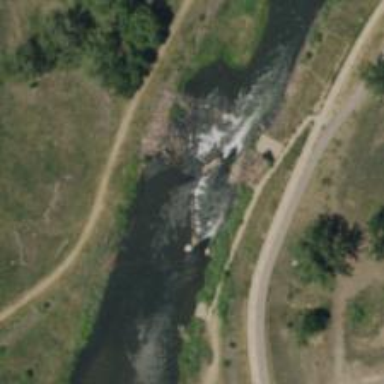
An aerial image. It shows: Weir in waterway.